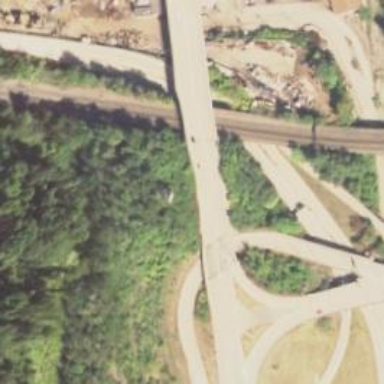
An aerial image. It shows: Primary link highway crossing bridge.